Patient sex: M
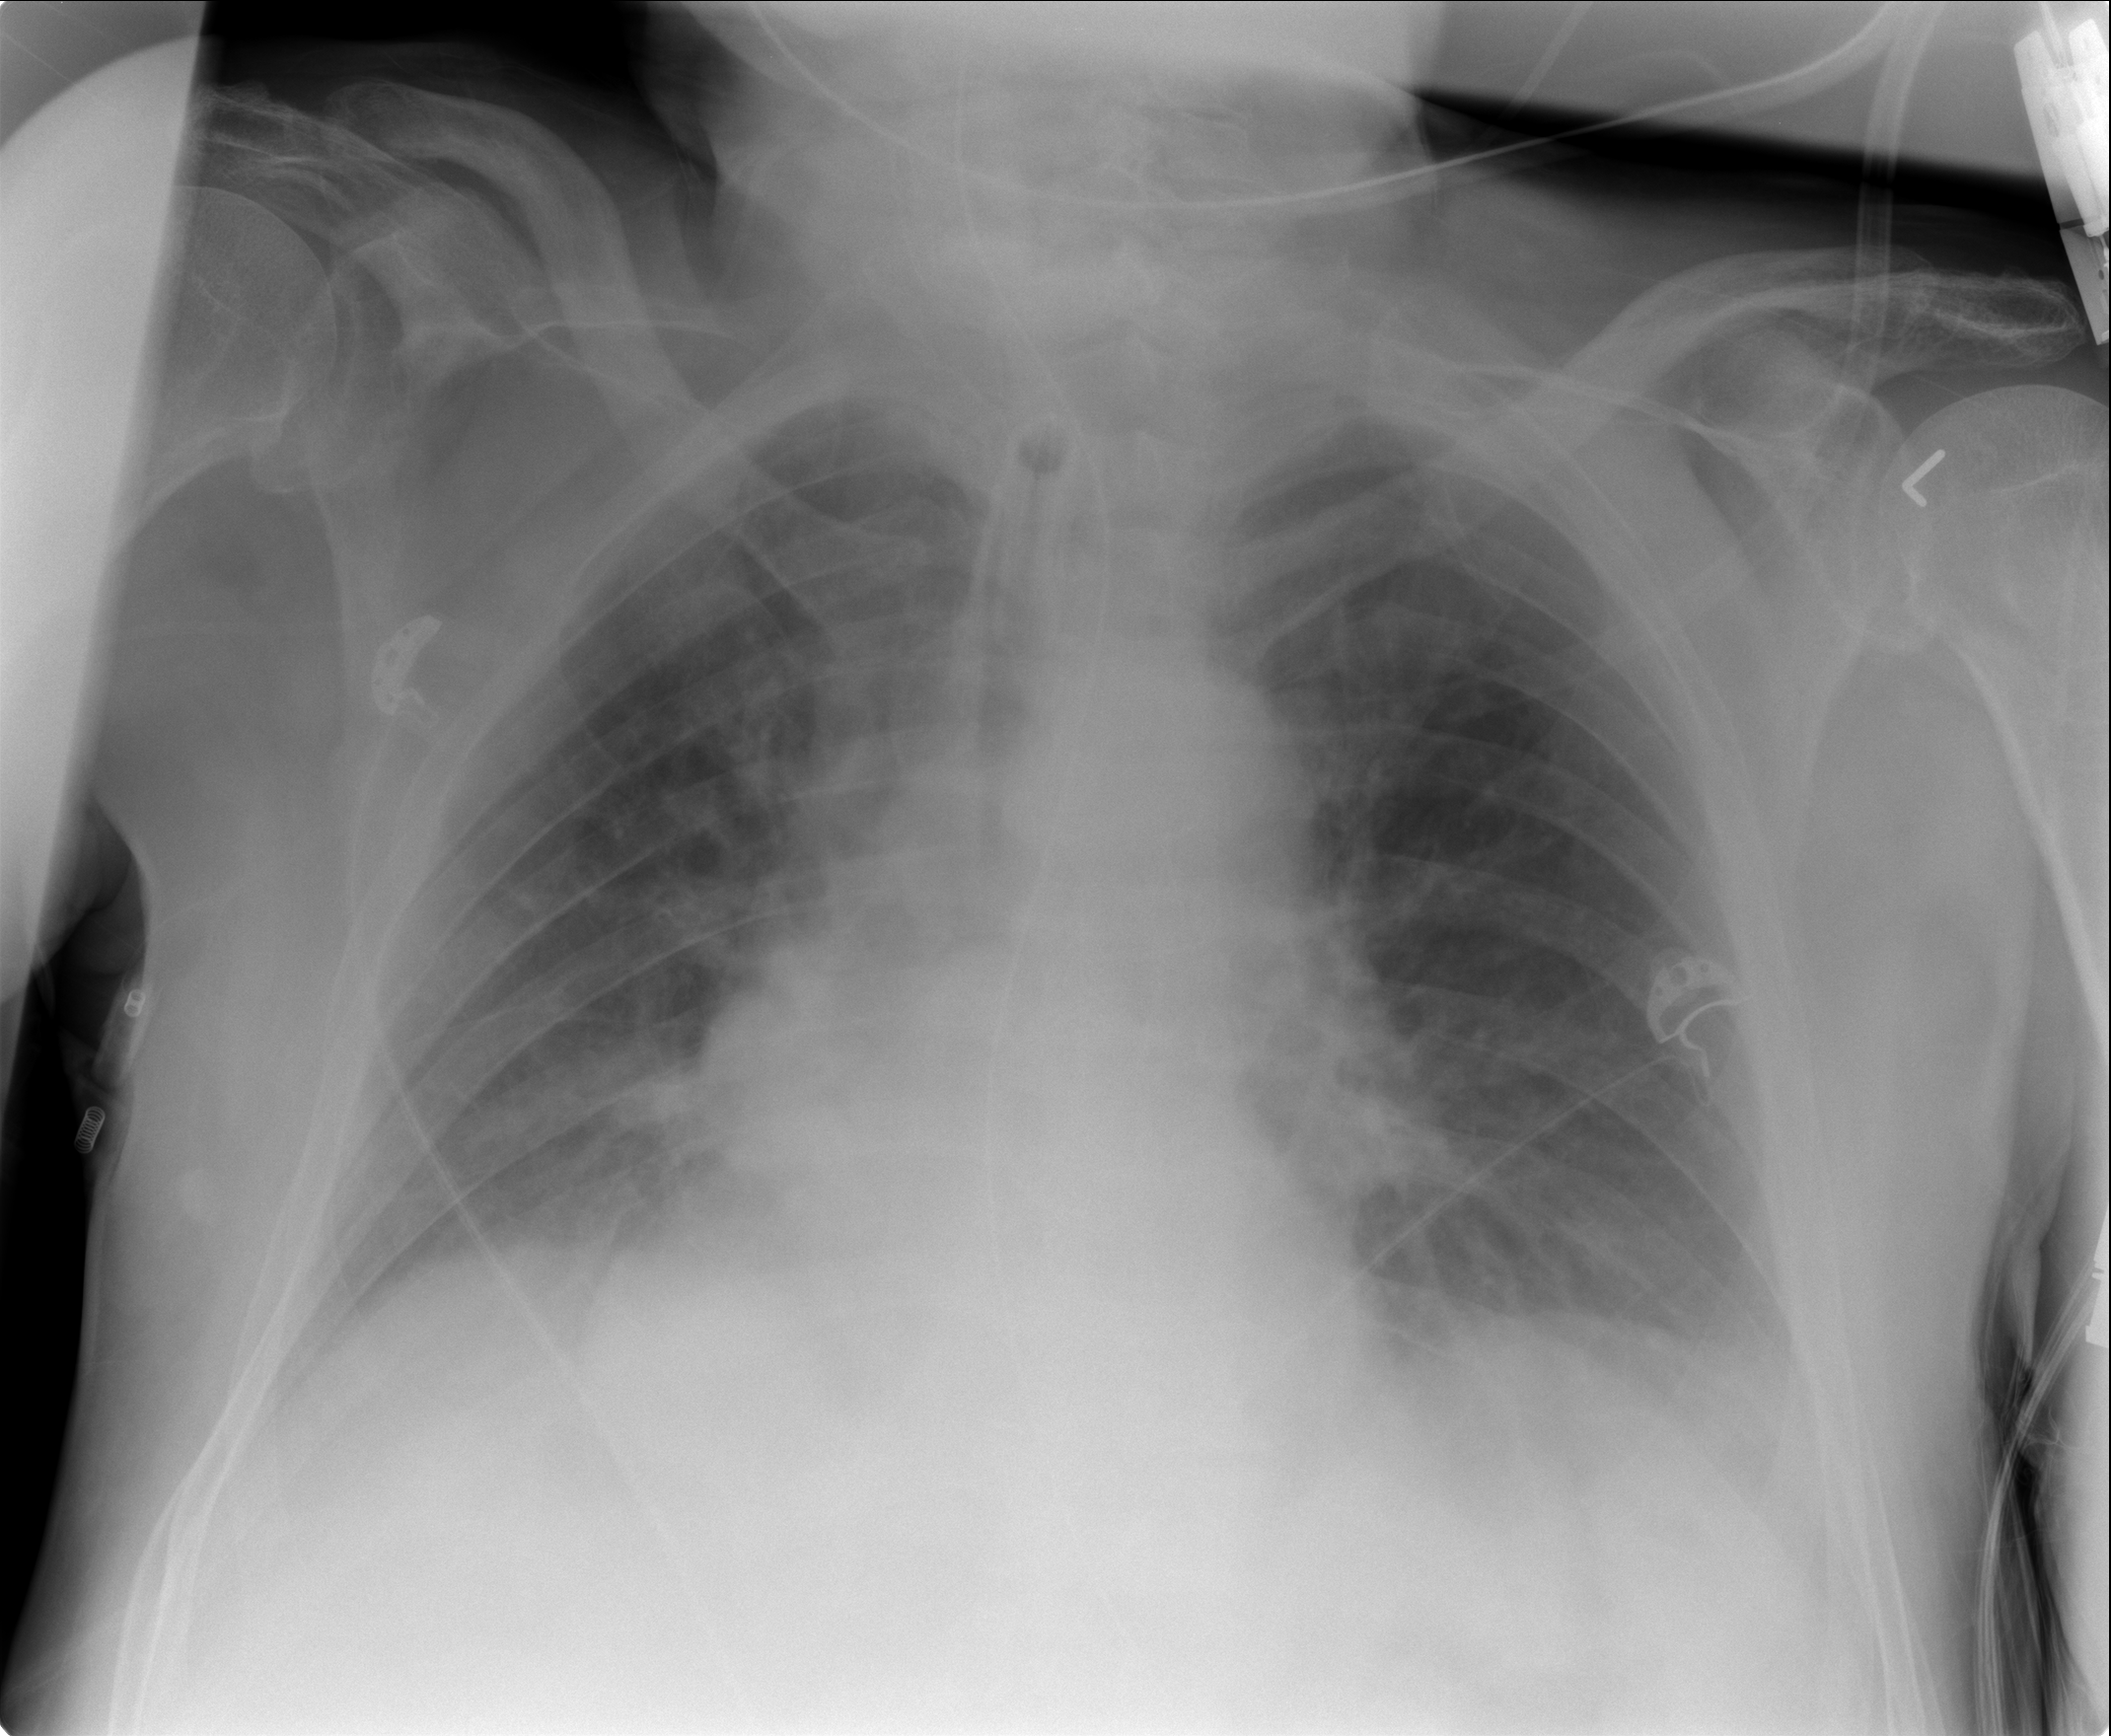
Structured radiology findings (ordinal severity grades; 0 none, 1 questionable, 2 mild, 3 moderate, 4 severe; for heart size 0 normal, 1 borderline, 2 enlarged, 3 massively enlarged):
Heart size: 0
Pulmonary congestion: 2
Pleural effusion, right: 2
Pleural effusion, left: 2
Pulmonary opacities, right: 1
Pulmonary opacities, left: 0
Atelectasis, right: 2
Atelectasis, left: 0